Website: macys
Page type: payment
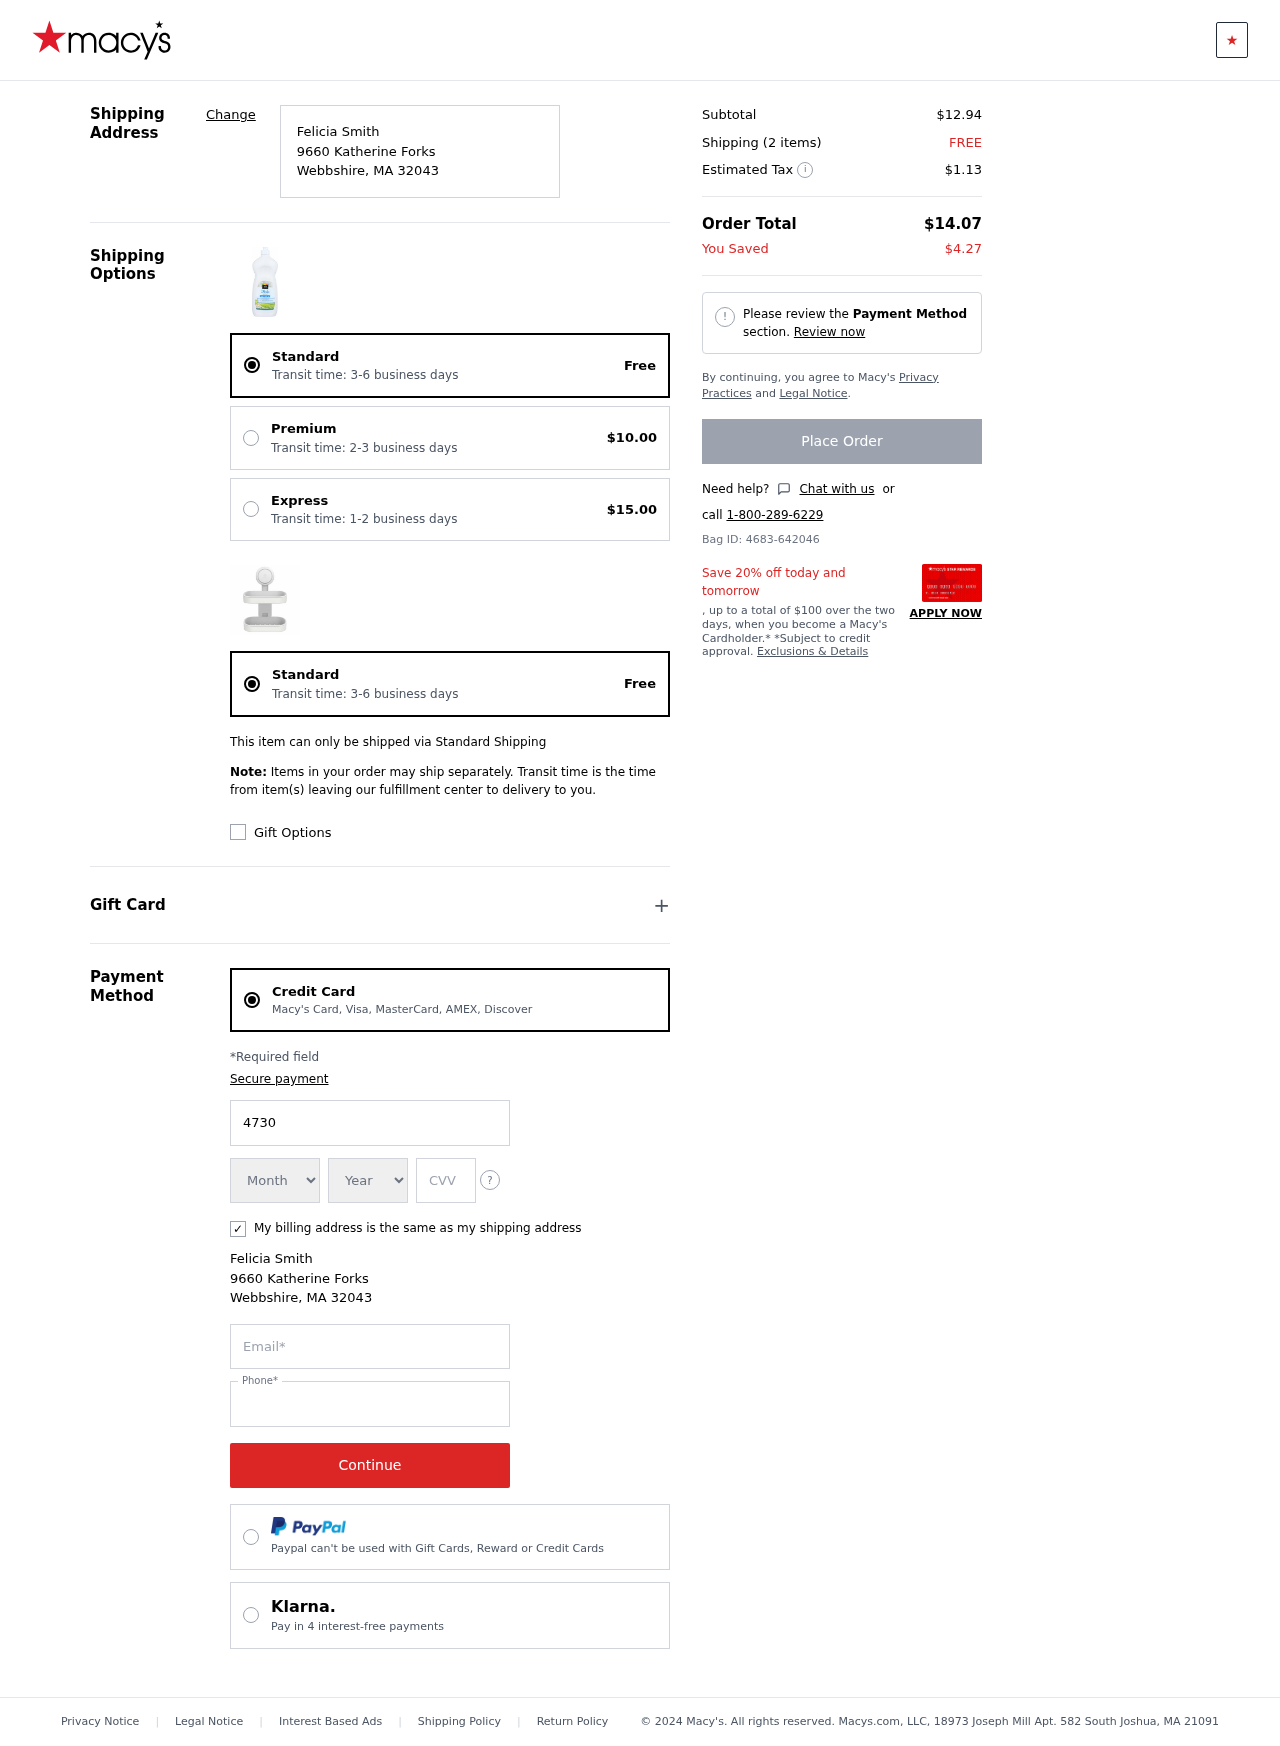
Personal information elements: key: PII_CARD_CVV
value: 554
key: PII_CARD_EXPIRY_MONTH
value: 08
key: PII_CARD_EXPIRY_YEAR
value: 30
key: PII_CARD_NUMBER
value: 4730 7907 0697 1673
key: PII_CITY
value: Webbshire
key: PII_EMAIL
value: feliciasmith@yahoo.com
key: PII_FULLNAME
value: Felicia Smith
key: PII_PHONE
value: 2136137765
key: PII_POSTCODE
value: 32043
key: PII_STATE_ABBR
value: MA
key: PII_STREET
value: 9660 Katherine Forks
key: PII_FULLNAME2
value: Felicia Smith
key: PII_STREET2
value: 9660 Katherine Forks
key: PII_CITY2
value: Webbshire
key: PII_STATE_ABBR2
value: MA
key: PII_POSTCODE2
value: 32043
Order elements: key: ORDER_DELIVERY_DATE
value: Transit time: 3-6 business days
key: ORDER_SHIPPING_STANDARD
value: Free
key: ORDER_SHIPPING_PREMIUM
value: $10.00
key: ORDER_SHIPPING_EXPRESS
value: $15.00
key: ORDER_DELIVERY_DATE2
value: Transit time: 3-6 business days
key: ORDER_SHIPPING_STANDARD2
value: Free
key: ORDER_SUBTOTAL
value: $12.94
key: ORDER_NUM_ITEMS
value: Shipping (2 items)
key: ORDER_SHIPPING_COST
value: FREE
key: ORDER_TAX
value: $1.13
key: ORDER_TOTAL
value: $14.07
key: ORDER_SAVINGS
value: $4.27
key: ORDER_ID
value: Bag ID: 4683-642046